Current action and preconditions to check: trajectory_clear

Your task: For each precondition in the list above, predict whether it will hold at this action.

Consider the current scene as observed from the mobile robot's camera, and analyze the predicted future states of all dynamic agents (e.g., people, animals, vehicles, or any moving entities) within the NEXT SECOND.

IMPORTANT: Only answer "very likely" if you are absolutely certain—based on strong, clear evidence—that a dynamic agent will violate the precondition in the predicted future state. Do NOT answer "very likely" for unlikely, ambiguous, or low-probability risks.

Ask yourself for each precondition: Is there a high probability, with clear and convincing evidence, that the predicted future states of any dynamic agent will interfere with the predicted future state of the currently executing action within the NEXT SECOND, causing that precondition to fail?

Assess the risk level based on these predictions. Use "likely" or "very likely" if motions create a clear risk of interference.

Use "neutral" or "improbable" if agents are nearby but their predicted paths are clearly diverging or non-conflicting.

Failure Risk Categories: "very improbable", "improbable", "neutral", "likely", "very likely"

Answer Format: Output ONLY the probability_of_failure value from these categories: "very improbable", "improbable", "neutral", "likely", "very likely"

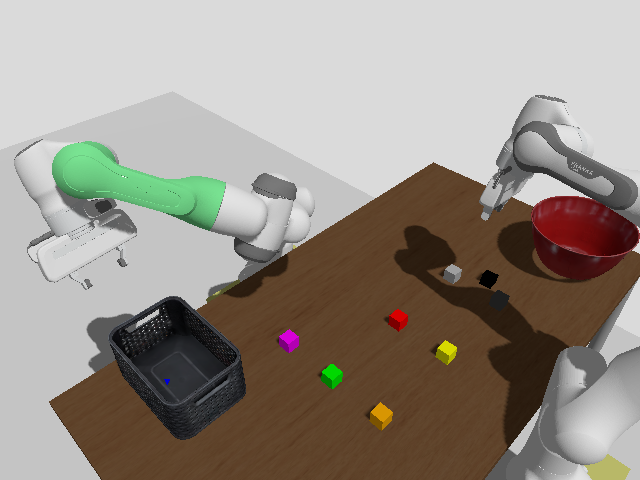

Answer: very improbable